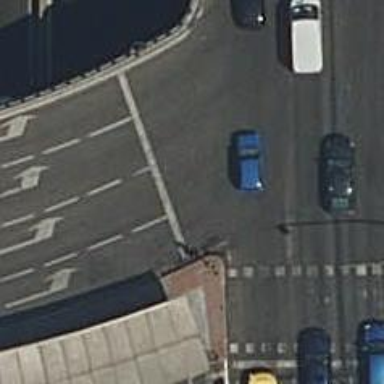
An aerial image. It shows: Road with traffic signals.